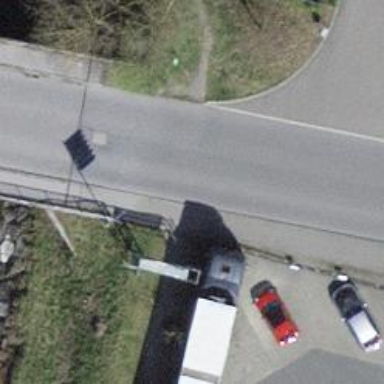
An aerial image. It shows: Sidewalk bridge over footway.